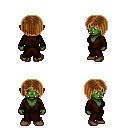
a pixel art fantasy rpg character, female body template, orc, green skin, brown robe, gold greaves, brown pageboy hairstyle, brown shoes, four views (front, back, left, right), 2x2 character sprite sheet, small pixel art, hard edges, no anti-aliasing